Question: I'm creating a windows form and currently in the process of creating the "create member" form.
Now i wish to show to the user inputting data what the new members ID will be. So i thought of trying to show the new row ID within a text box. So if we take the example below, when the form loads, the new member ID should be shown in the textbox

I've tried to attempt it below but having difficulty getting the result from the sqlCommand. Or maybe im going the wrong way around doing it ha
Can anyone see how i can apply the id upon load?
'''
private void frmAddMember_Load(object sender, EventArgs e)
{
using (var connection = new SqlConnection(Properties.Settings.Default.BioEngineeringDB))
{
connection.Open();
using (var cmd = new SqlCommand("SELECT * FROM Users WHERE UserID=(SELECT MAX(UserID) FROM Users", connection))
{
//cmd.Parameters.Add("@MYVALUE", SqlDbType.VarChar).Value = comboBox1.Text;
SqlDataReader re = cmd.ExecuteReader();
if (re.Read())
{
txtMemberId.Text = // result from the SQLCommand but i dont know how to get it
'''
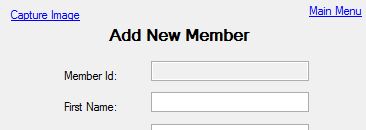
Answer: You can access current row cells by indexing 'DataReader' with columns names, like this 'txtMemberId.Text = thisReader["UserID"]; //here you should do increment'. But honestly, generating 'Id' in 'select max(id) + 1' manner is odd, 'GUIDs' nad 'Autoinc integer' is more commonly used in our days.
Your 'MAX+1' should looks like:
'''
private void frmAddMember_Load(object sender, EventArgs e)
{
using (var connection = new SqlConnection(Properties.Settings.Default.BioEngineeringDB))
{
connection.Open();
using (var cmd = new SqlCommand("SELECT (COALESCE(MAX(UserID), 0) + 1) as UserID FROM Users", connection))
{
SqlDataReader re = cmd.ExecuteReader();
if (re.Read())
{
txtMemberId.Text = re["UserID"].ToString();
'''